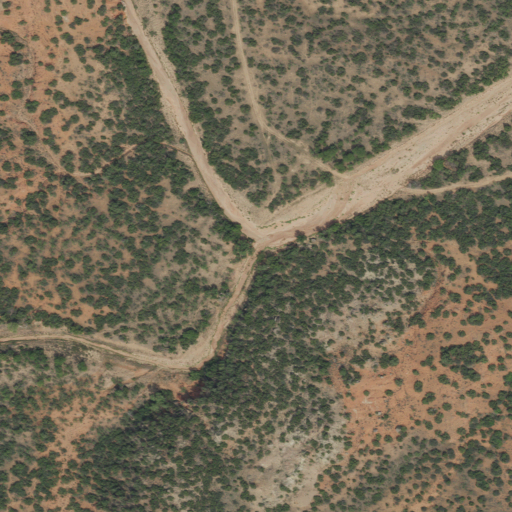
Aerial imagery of valley in Texas named North Cita Canyon containing shrub, evergreen forest, grassland, and deciduous forest